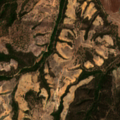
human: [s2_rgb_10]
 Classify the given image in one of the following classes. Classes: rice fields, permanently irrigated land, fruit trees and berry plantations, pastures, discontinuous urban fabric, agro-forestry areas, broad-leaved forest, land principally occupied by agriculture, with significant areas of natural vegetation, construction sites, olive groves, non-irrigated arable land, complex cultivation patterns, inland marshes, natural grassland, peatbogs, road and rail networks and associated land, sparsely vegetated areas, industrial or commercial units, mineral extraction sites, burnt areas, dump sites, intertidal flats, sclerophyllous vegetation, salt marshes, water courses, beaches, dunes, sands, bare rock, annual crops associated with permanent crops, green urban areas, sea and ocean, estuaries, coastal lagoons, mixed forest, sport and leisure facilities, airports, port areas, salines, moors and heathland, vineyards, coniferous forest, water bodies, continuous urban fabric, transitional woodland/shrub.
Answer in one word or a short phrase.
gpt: permanently irrigated land, broad-leaved forest, transitional woodland/shrub